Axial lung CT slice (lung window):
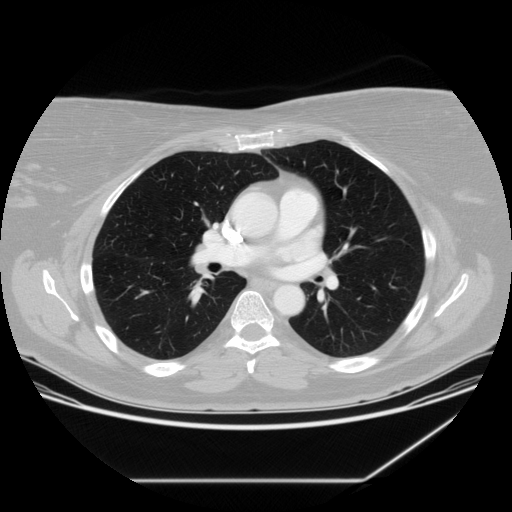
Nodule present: no